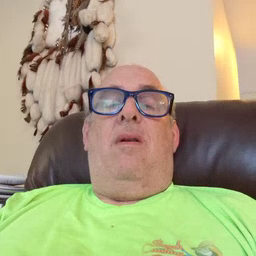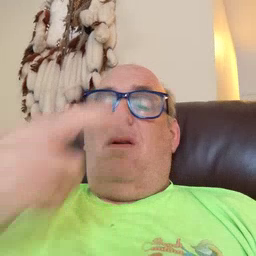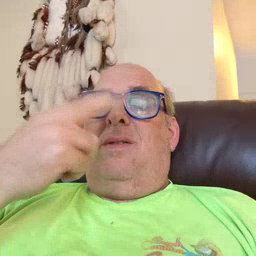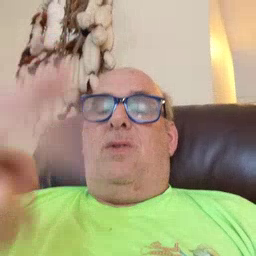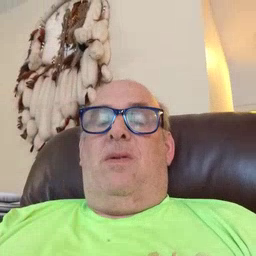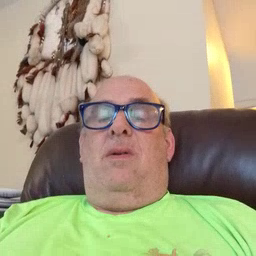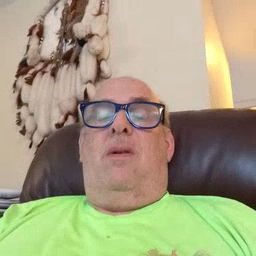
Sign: see